Field crop: maize
Growth stage: 2
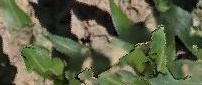
Species: maize